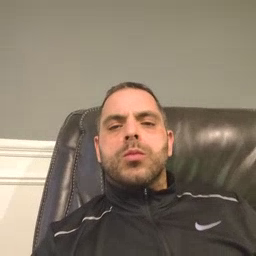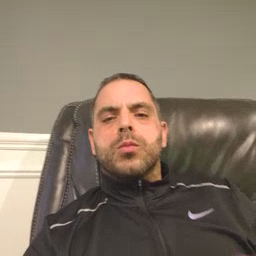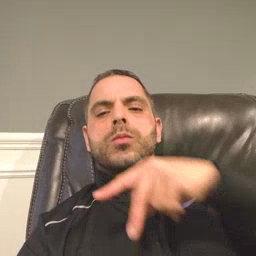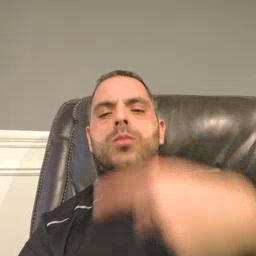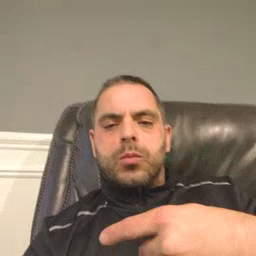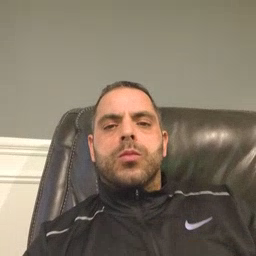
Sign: fall